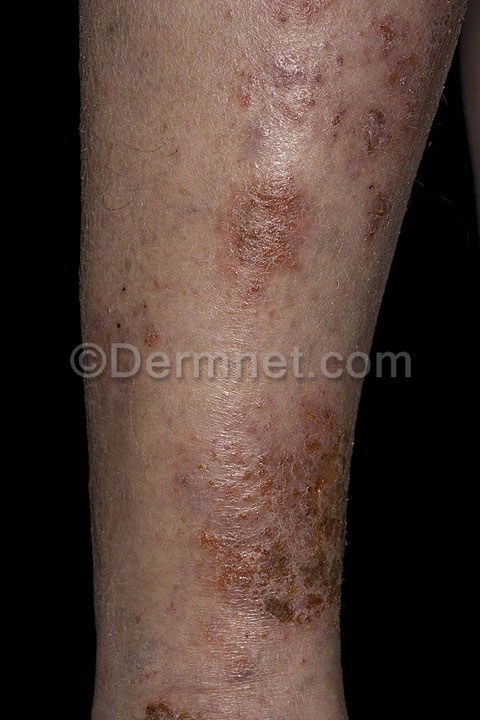
Disease: Eczema Photos